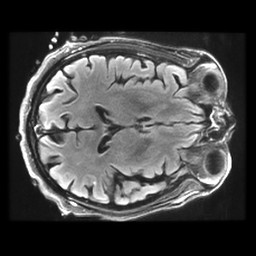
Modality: FLAIR
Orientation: axial
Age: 67
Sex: male
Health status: healthy
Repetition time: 12 s
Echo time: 0.09782 s